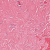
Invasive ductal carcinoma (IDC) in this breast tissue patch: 0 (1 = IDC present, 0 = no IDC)